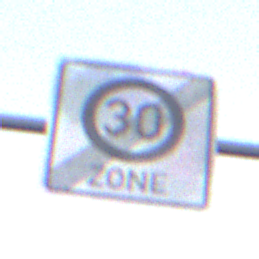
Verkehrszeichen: EndeZone30
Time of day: SunriseSunset
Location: Outdoor (Suburban)
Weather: Clear
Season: NotSpecified
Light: Natural